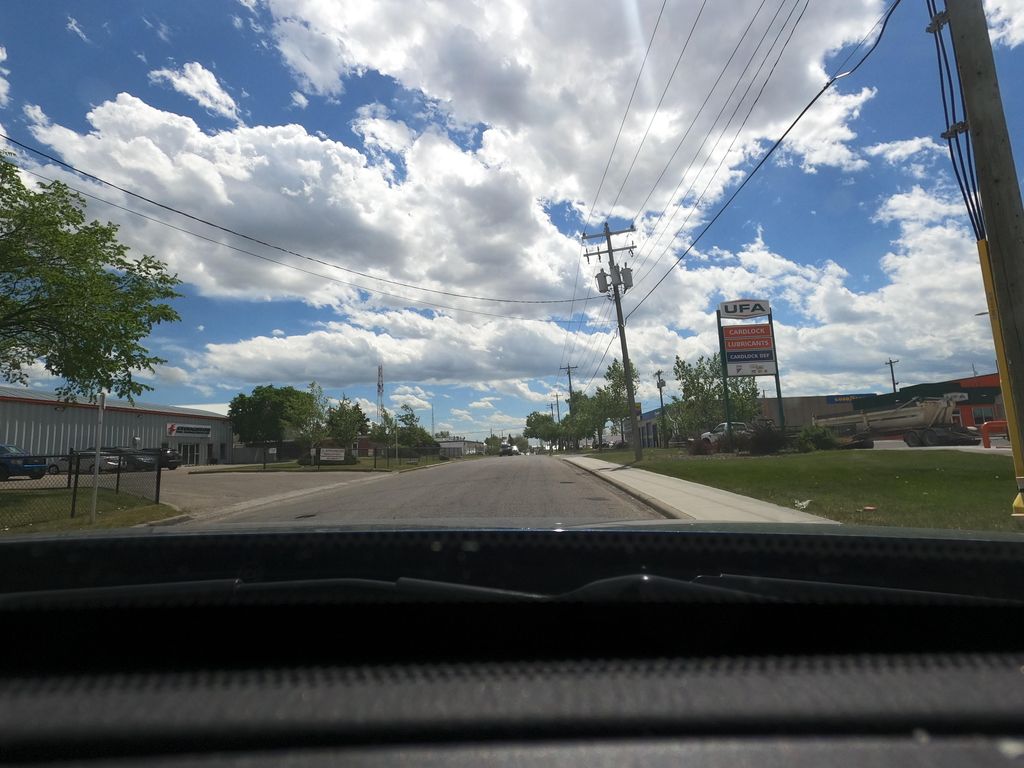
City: calgary